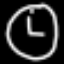
Label: clock